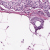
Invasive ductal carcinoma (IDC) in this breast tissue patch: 1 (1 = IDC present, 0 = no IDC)